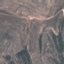
Land use / land cover class: HerbaceousVegetation